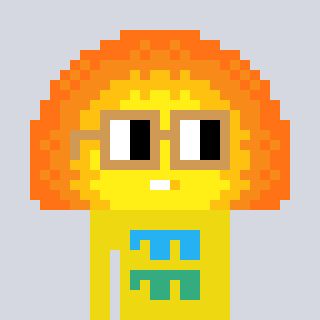
a pixel art character with square brown glasses, a sunset-shaped head and a yellow-colored body on a cool background